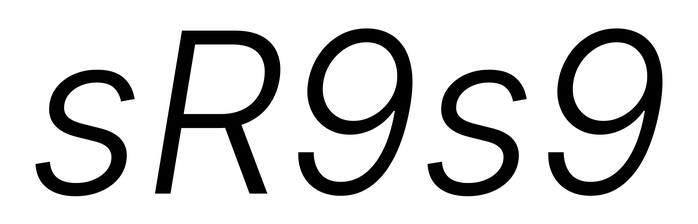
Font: Inter-Italic_Light_Italic